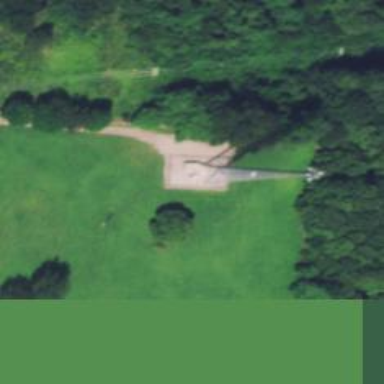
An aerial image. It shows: Mast structure.